Question: How to calculate weekly sum (sum of last 7 rows printed in 7th row) based on daily values, same question for monthly (based on weekly or daily).
I have tried some formulas but they all failed.

(first column is date column, not in image)
P.S. sorry for "too localized" and "not constructive" I just don't know how to ask this differently
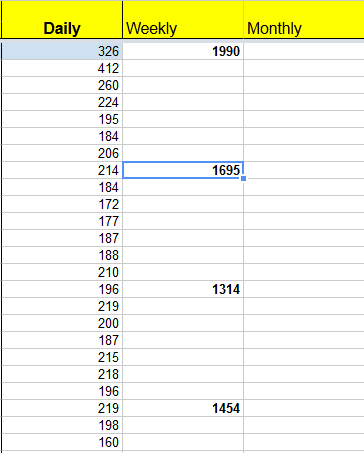
Answer: For the week column, you can add a formula like '=IF(WEEKDAY(A8)=7,sum(B2:B8),"")' (to put the sum of the week on Sundays.
For the month column: '=IF(MONTH(A2)<>MONTH(A2+1),SUM(B$2:B2)-SUMIF(A$2:A2,"<"&DATE(YEAR(A2),MONTH(A2),1),B$2:B2),"")'